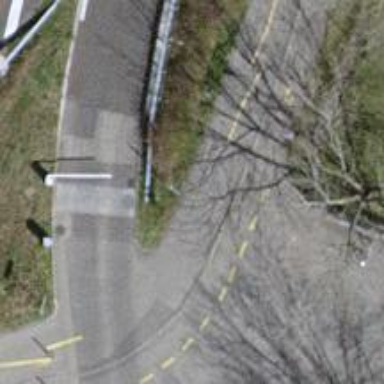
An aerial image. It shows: Bollard barrier.